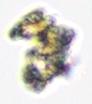
Label: Detritus